Interaction volume radius: 5 \u00c5
Interaction volume height: 15 \u00c5
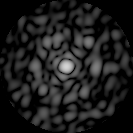
Disorder parameter: 0.8408